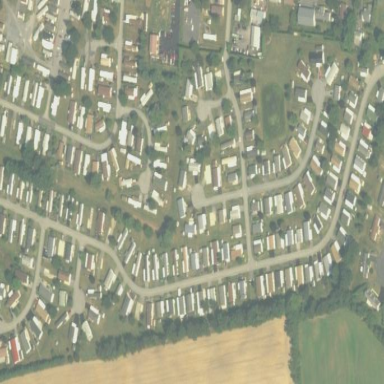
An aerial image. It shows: Residential area designated for mobile homes known as mobile home park.